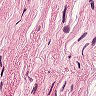
Metastatic tissue present: no